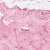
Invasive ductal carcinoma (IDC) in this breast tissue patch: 0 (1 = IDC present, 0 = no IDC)